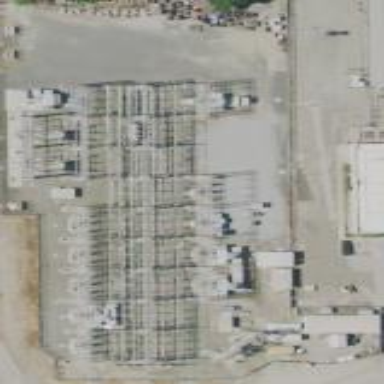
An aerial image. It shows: Power substation.